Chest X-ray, PA view. Patient: 45 years old, sex M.
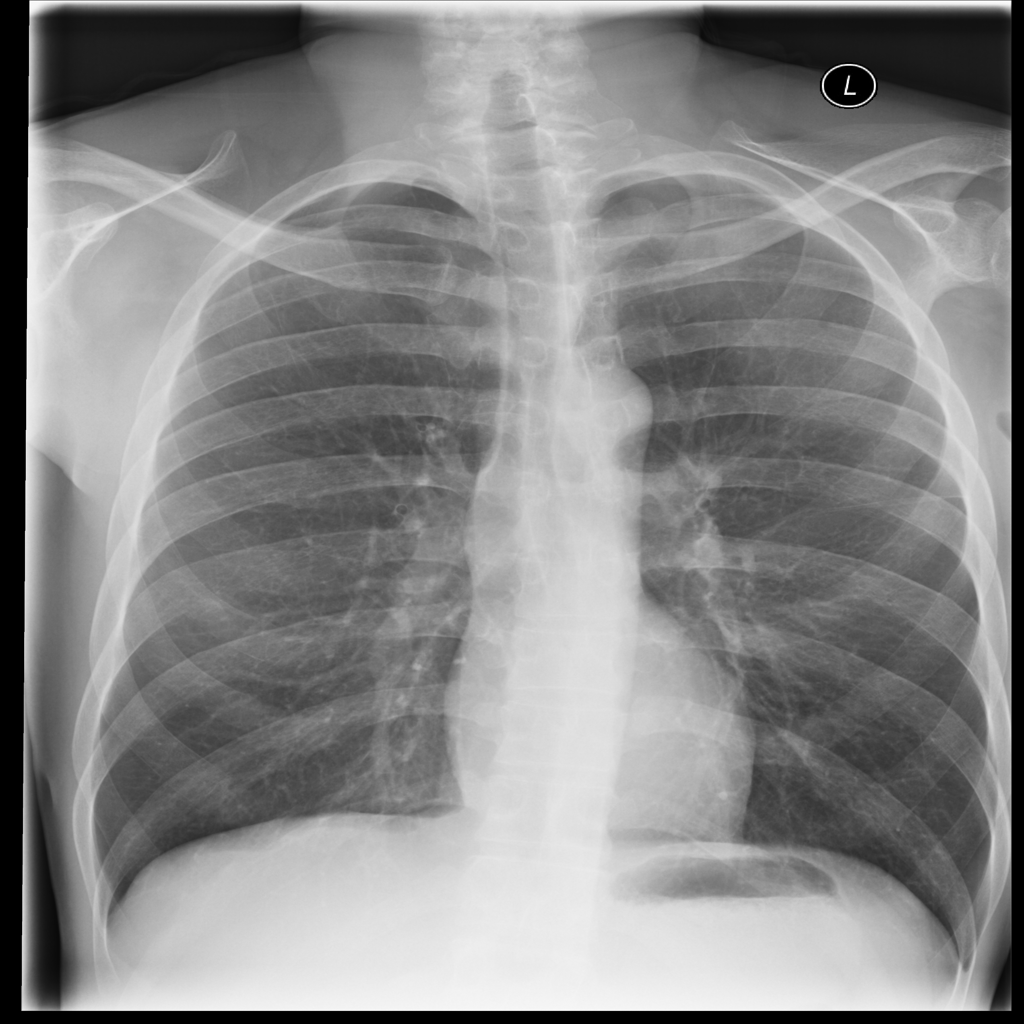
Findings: No Finding